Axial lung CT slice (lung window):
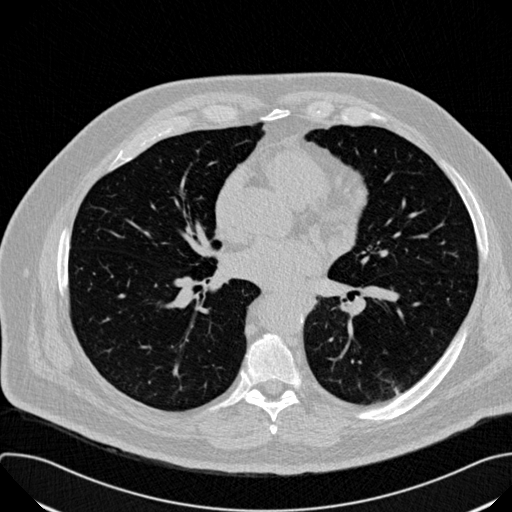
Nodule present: no